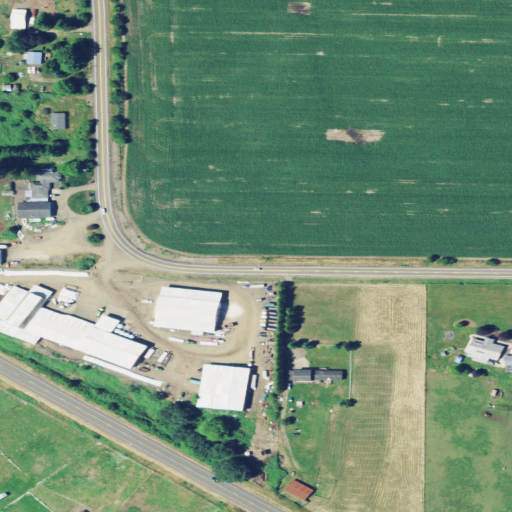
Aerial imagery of plain(s) in Oregon named South Prairie containing pasture, low intensity development, open development, medium intensity development, high intensity development, and herbaceous wetlands